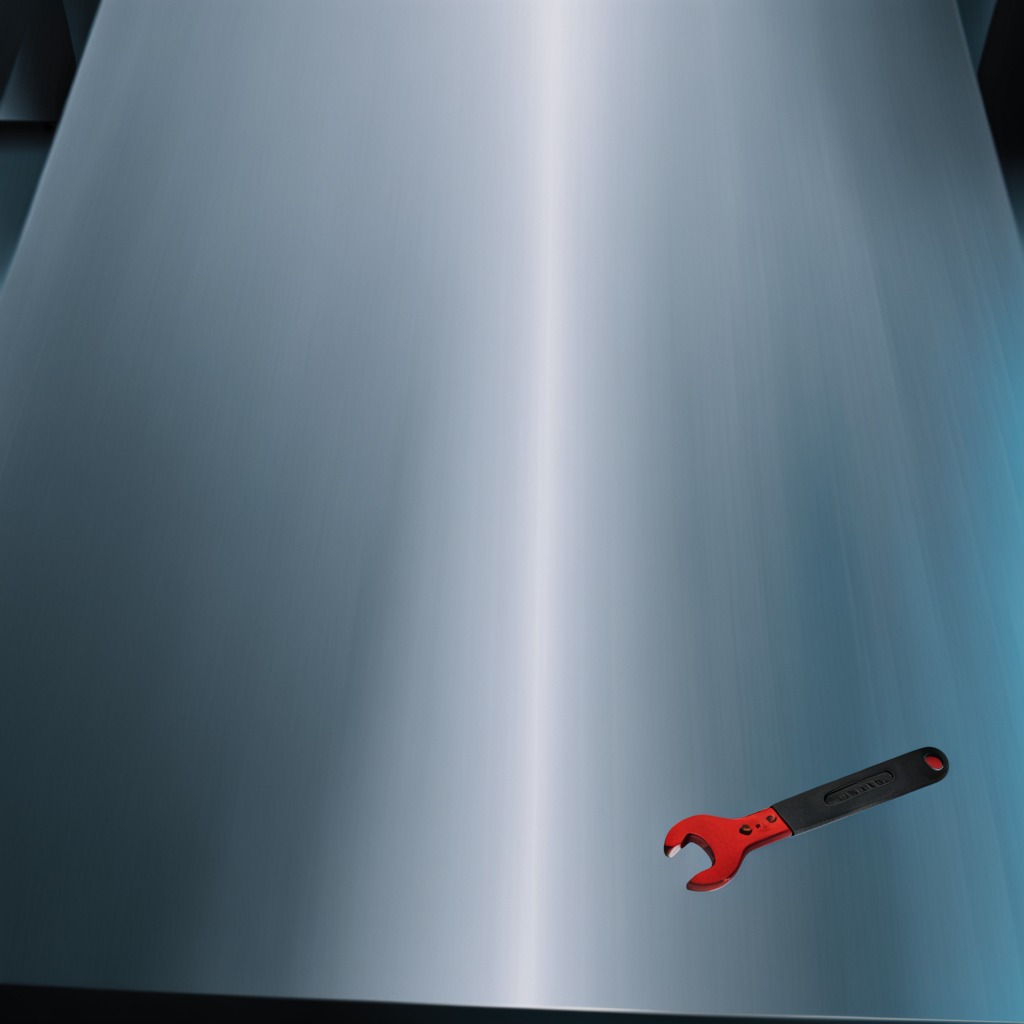
An wrench is lying on the metal table in a machine shop under fluorescent lights.